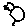
Label: bird